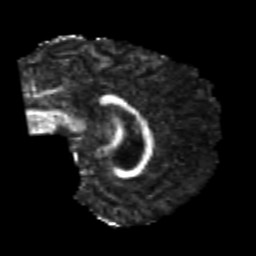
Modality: FA
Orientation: sagittal
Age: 24
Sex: male
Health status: healthy
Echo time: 0.074 s